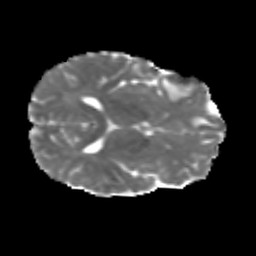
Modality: MD
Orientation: axial
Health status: ill
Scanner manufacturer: siemens
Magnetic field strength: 3 T
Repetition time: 6.8 s
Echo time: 0.097 s